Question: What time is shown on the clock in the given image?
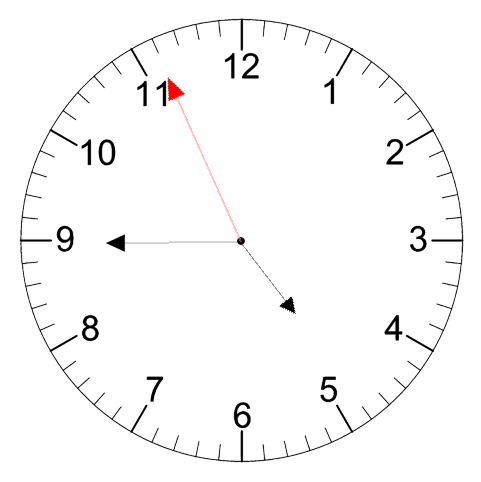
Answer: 04:44:56